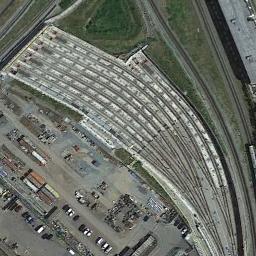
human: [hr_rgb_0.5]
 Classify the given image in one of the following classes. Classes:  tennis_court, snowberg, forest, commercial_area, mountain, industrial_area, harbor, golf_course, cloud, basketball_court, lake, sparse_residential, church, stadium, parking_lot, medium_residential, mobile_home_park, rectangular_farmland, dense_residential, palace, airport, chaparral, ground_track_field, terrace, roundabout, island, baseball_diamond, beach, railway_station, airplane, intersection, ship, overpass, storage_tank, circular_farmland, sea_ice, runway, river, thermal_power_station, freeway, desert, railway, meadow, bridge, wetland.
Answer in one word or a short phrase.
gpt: railway_station